Chest X-ray:
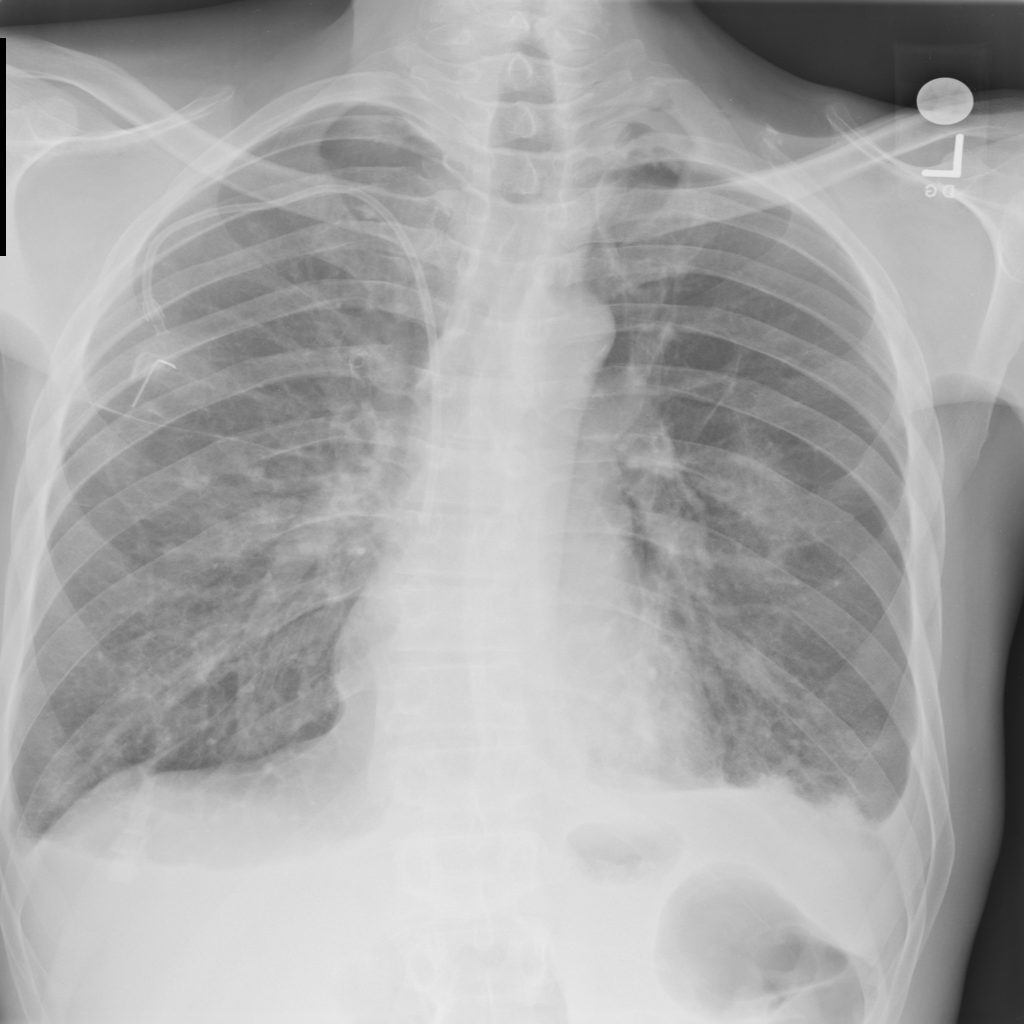
Findings: Consolidation, Effusion, Pleural Thickening, Fracture
No abnormal finding: no